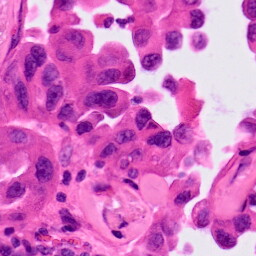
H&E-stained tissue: Lung